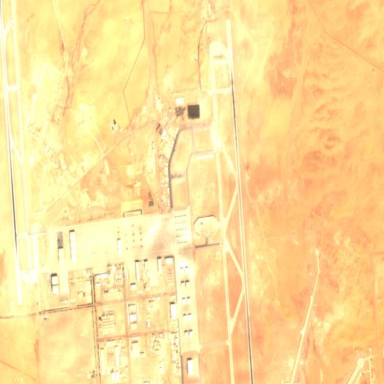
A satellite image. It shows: Military airfield located within aerodrome.